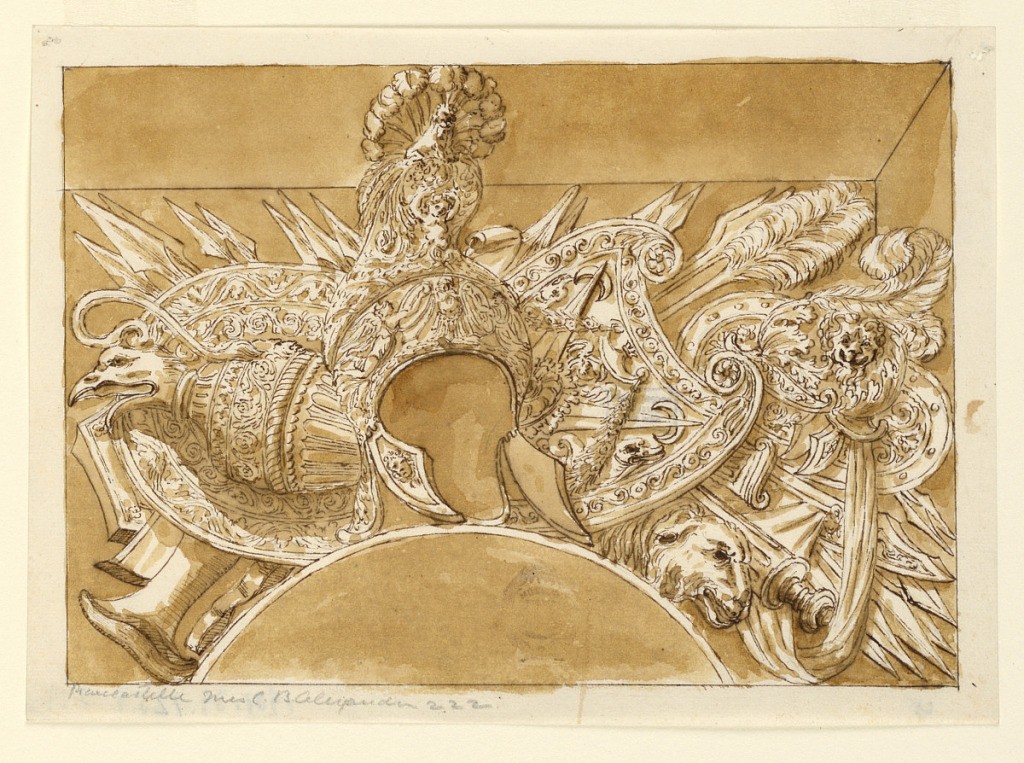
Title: Military Trophy after Polidoro da Caravaggio
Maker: Polidoro da Caravaggio, Italian, 1499 - 1543
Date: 1775–1800
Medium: Pencil, pen, brush and sepia, brown ink on paper
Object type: Drawing
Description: Horizontal rectangle showing a design for a military trophy. At center, a helmet in the antique style with a feathered crest. Below are two large shields and clusters of spears. At left, an eagle headed ewer; at right, a ram's head.